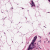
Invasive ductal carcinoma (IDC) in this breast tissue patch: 0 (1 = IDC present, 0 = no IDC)